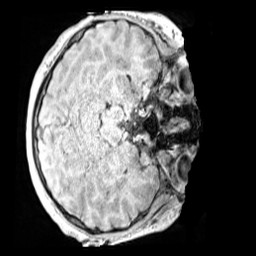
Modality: MP2RAGE
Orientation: axial
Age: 11
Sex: female
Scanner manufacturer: siemens
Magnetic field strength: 3 T
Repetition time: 4 s
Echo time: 0.00299 s